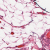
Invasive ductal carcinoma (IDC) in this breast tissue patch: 0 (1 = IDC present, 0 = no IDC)